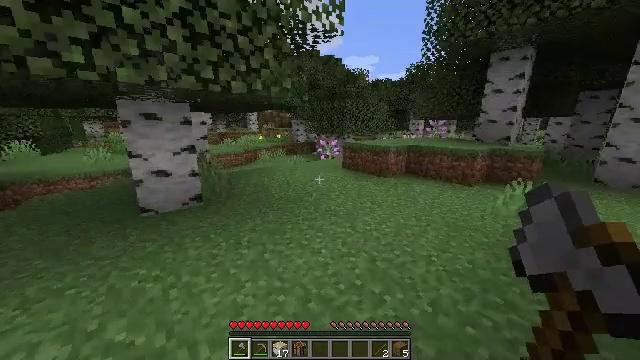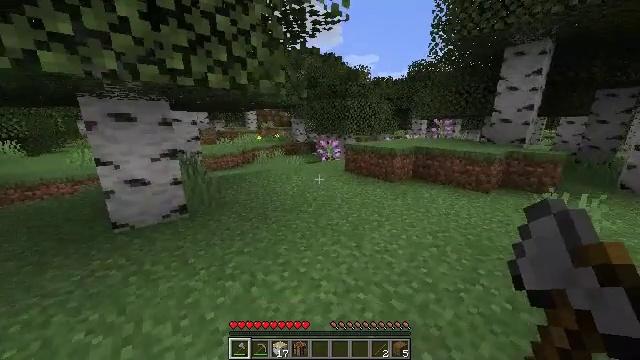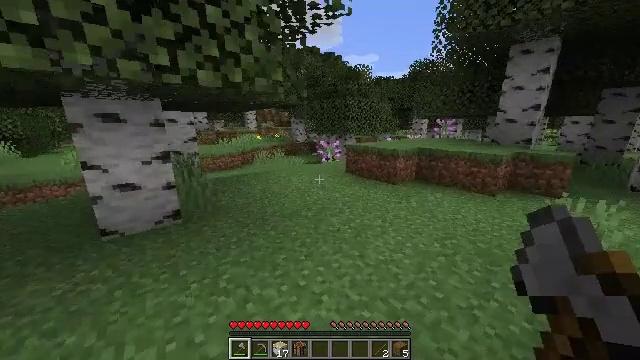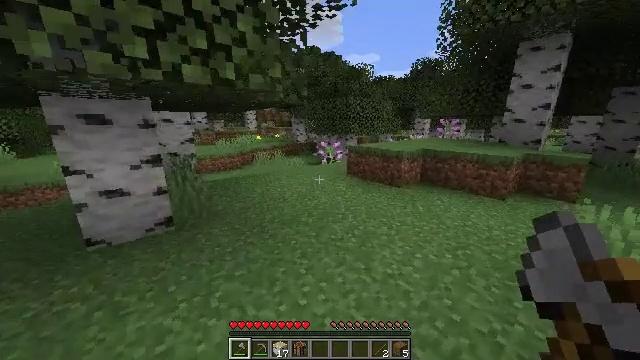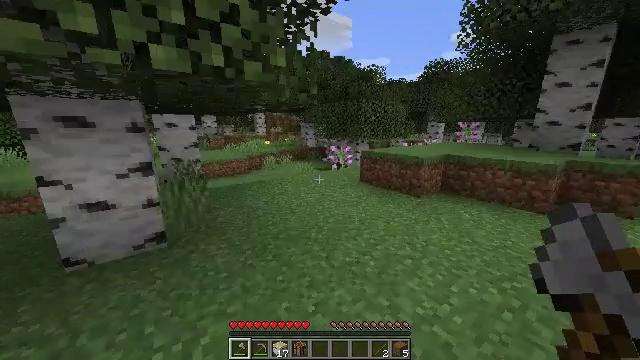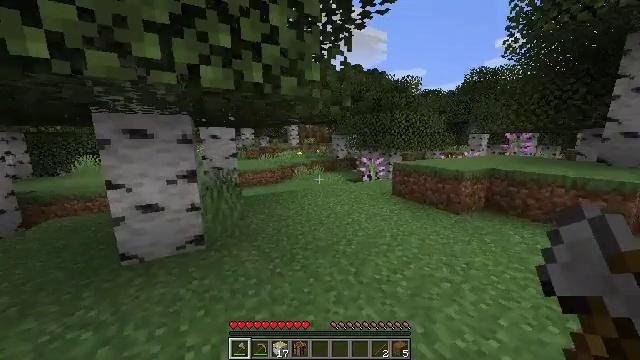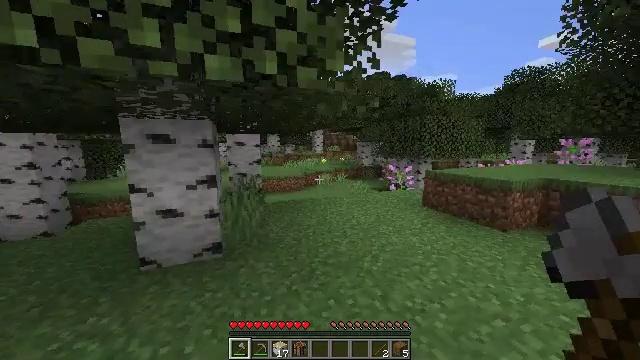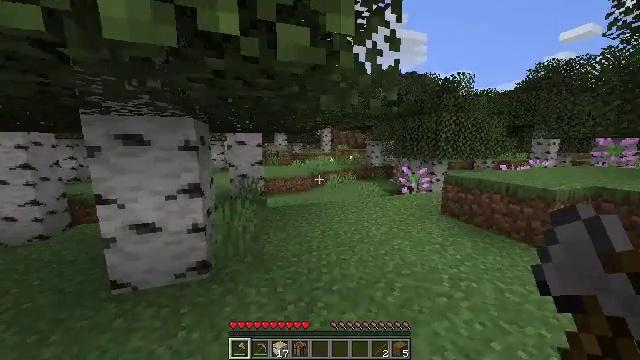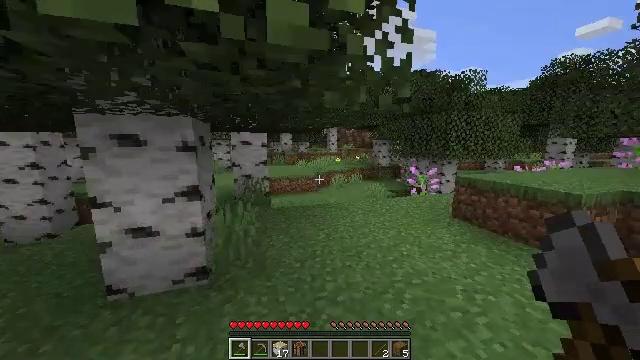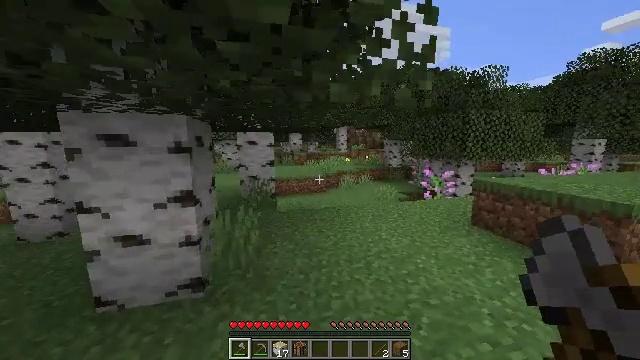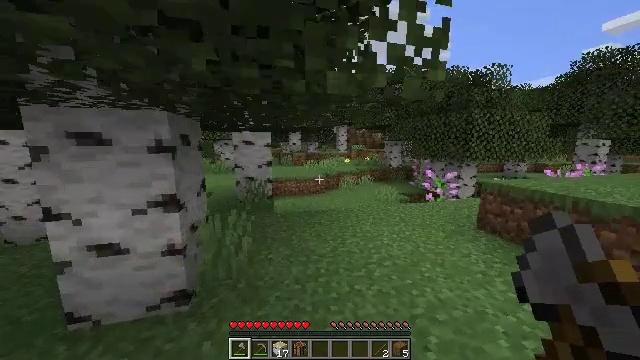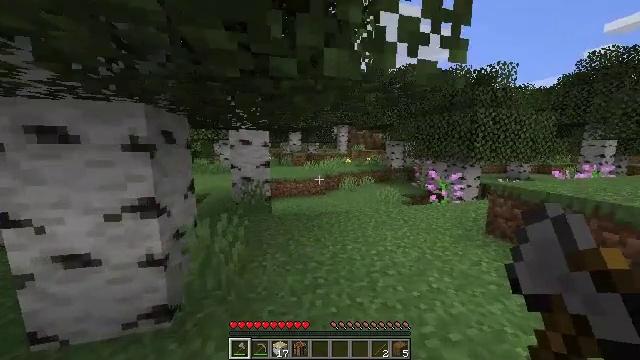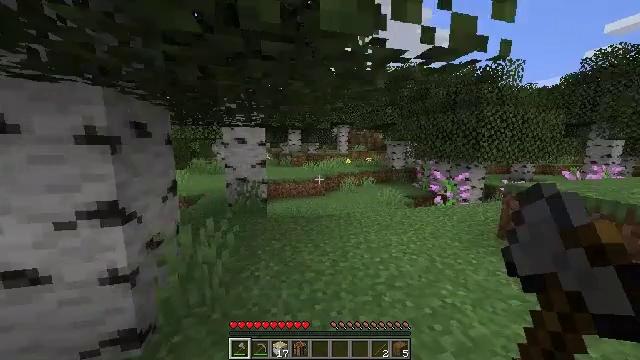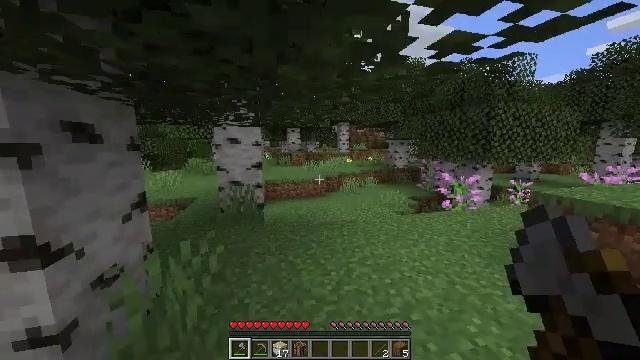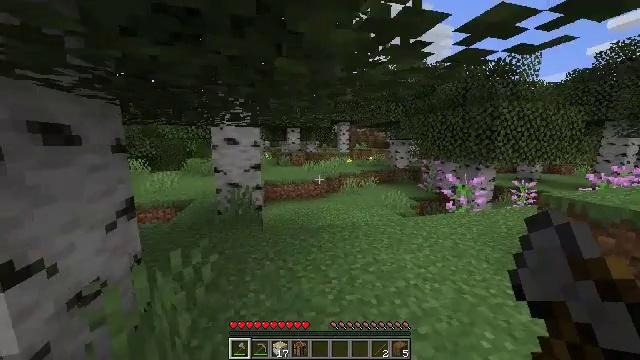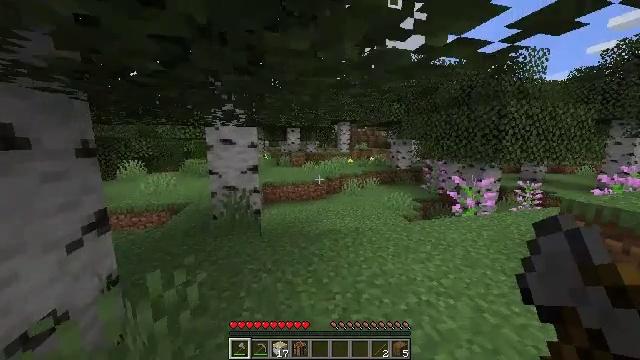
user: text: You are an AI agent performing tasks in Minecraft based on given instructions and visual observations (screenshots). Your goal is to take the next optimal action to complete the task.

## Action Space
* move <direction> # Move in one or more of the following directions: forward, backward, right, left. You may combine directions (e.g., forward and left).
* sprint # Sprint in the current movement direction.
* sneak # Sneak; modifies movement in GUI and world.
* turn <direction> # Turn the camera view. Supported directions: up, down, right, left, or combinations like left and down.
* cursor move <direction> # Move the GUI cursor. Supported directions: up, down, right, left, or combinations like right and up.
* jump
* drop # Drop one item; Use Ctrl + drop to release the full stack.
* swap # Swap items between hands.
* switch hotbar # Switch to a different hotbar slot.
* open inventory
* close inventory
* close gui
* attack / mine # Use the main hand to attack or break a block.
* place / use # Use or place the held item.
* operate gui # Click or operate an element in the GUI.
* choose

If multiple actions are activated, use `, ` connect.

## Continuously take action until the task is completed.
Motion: motion action
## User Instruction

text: Break the lilac plant.
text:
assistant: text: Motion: move forward, sprint
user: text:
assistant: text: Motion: move forward, sprint
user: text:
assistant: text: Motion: move forward, sprint
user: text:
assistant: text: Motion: move forward, sprint, turn left
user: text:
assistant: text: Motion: move forward, sprint, turn left and up
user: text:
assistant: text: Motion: move forward, sprint, turn left and up
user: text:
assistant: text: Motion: move forward, sprint, turn left
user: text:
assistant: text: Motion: move forward, sprint, turn left
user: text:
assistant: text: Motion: move forward, sprint, turn left
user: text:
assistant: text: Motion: move forward, sprint
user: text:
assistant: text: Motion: move forward, sprint
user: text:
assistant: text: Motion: move forward, sprint
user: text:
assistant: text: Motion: move forward, sprint
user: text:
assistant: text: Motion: move forward, sprint
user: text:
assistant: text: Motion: move forward, sprint
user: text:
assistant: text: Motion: move forward, sprint
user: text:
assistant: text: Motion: move forward, sprint, jump
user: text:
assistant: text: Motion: move forward, sprint, jump
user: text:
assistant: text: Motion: move forward, sprint, turn right and down, jump
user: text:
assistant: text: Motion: move forward, sprint, turn right and down
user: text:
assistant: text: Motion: move forward, sprint, turn right and down
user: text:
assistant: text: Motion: move forward, sprint, turn right and down
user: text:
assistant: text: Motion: move forward, sprint
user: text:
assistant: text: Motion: move forward, sprint
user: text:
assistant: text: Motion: move forward, sprint
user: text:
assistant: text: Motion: move forward, sprint
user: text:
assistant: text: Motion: move forward, sprint
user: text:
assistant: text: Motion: move forward, sprint
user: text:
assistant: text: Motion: move forward, sprint, turn right and down
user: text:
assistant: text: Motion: move forward, sprint, turn right and down